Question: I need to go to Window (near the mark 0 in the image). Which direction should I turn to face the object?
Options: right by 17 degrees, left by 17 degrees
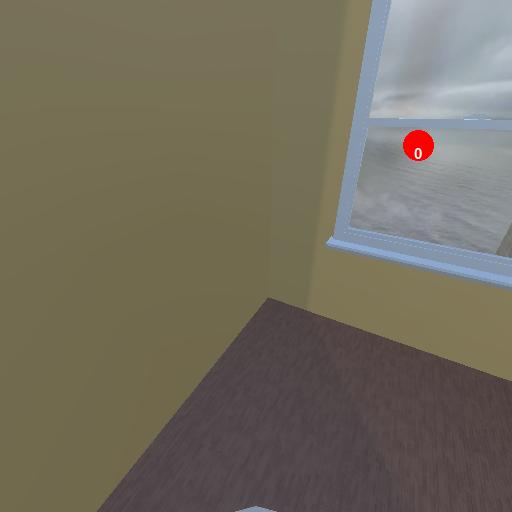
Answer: right by 17 degrees